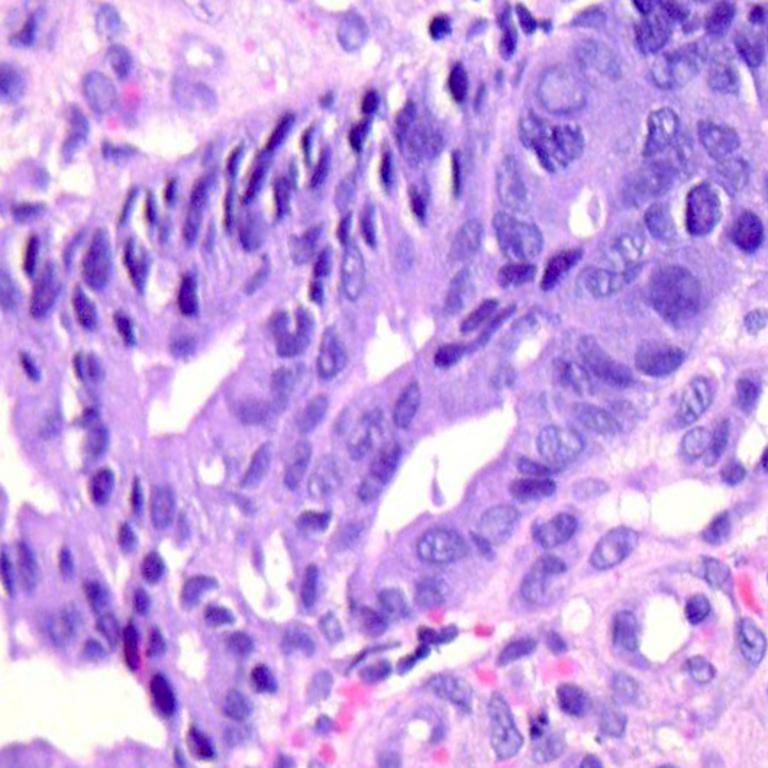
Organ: colon
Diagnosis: adenocarcinomas